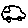
Label: car